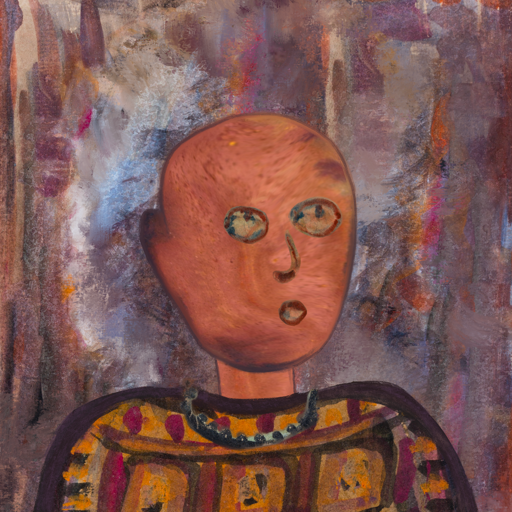
Background: Hypocrite, Head And Neck Side: Mother_And_Son_Mother, Face Side: Orphan, Bust: Doll, Hair Side: Blank, Head Accessory: Blank, Second Necklace: Blank, Necklace: Childish, Baby: Blank